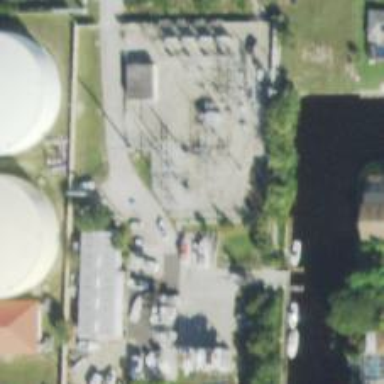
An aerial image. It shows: Switch used for power control.